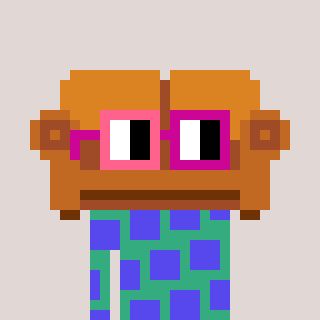
a pixel art character with square pink and red glasses, a couch-shaped head and a teal-colored body on a warm background